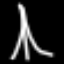
Label: The Eiffel Tower